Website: bh-photo
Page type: customer-info-address
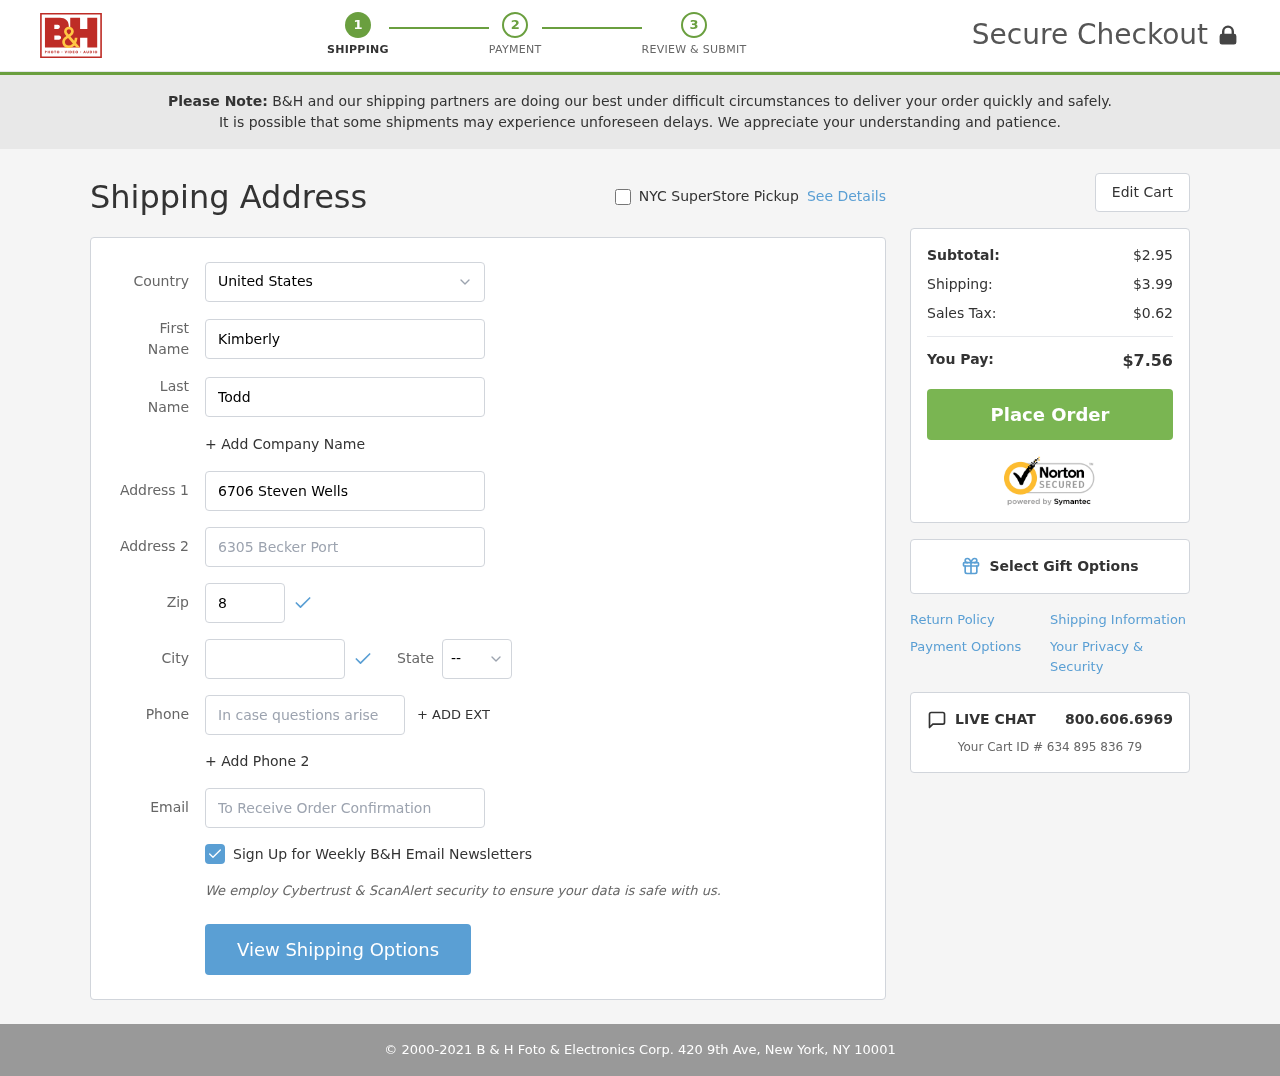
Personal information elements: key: PII_CITY
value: Amymouth
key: PII_COUNTRY
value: United States
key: PII_EMAIL
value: kimberly_todd@hotmail.com
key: PII_FIRSTNAME
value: Kimberly
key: PII_LASTNAME
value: Todd
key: PII_PHONE
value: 4713607199
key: PII_POSTCODE
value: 81087
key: PII_STATE_ABBR
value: CT
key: PII_STREET
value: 6706 Steven Wells
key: PII_STREET2
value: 6305 Becker Port
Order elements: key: ORDER_SUBTOTAL
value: $2.95
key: ORDER_SHIPPING_COST
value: $3.99
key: ORDER_TAX
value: $0.62
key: ORDER_TOTAL
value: $7.56
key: ORDER_ID
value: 634 895 836 79